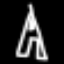
Label: The Eiffel Tower